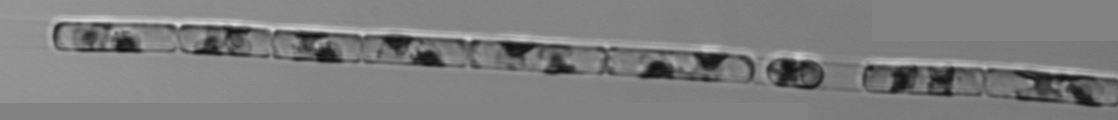
Label: Guinardia_delicatula_TAG_internal_parasite